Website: home-depot
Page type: review-order
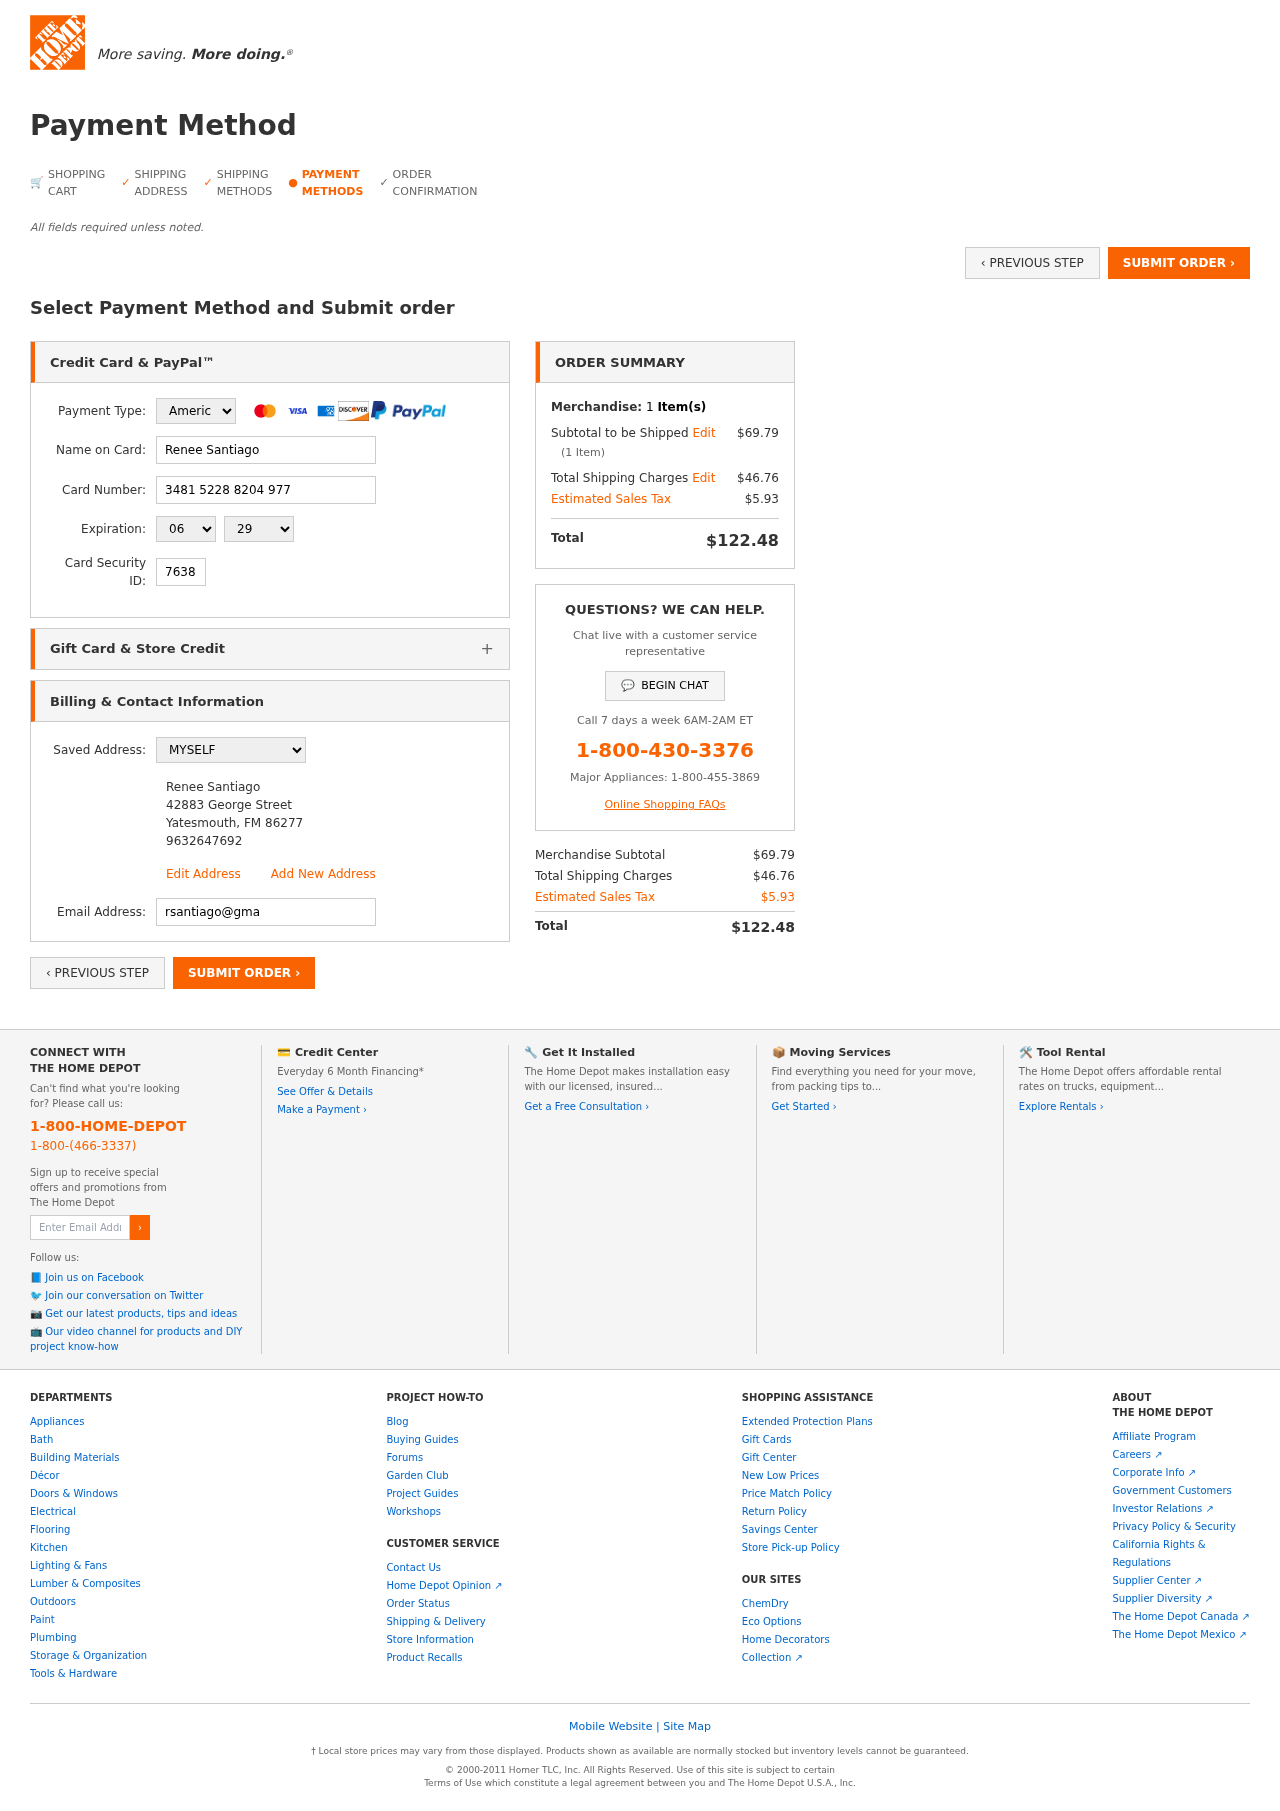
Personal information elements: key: PII_CARD_CVV
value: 7638
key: PII_CARD_EXPIRY_MONTH
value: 06
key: PII_CARD_EXPIRY_YEAR
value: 29
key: PII_CARD_NUMBER
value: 3481 5228 8204 977
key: PII_CARD_TYPE
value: American Express
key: PII_EMAIL
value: rsantiago@gmail.com
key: PII_FULLNAME
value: Renee Santiago
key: PII_FULLNAME2
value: Renee Santiago
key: PII_STREET2
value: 42883 George Street
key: PII_CITY2
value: Yatesmouth
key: PII_STATE_ABBR2
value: FM
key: PII_POSTCODE2
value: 86277
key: PII_PHONE2
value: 9632647692
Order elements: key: ORDER_NUM_ITEMS
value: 1
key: ORDER_SUBTOTAL
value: $69.79
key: ORDER_NUM_ITEMS2
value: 1
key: ORDER_SHIPPING_COST
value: $46.76
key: ORDER_TAX
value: $5.93
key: ORDER_TOTAL
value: $122.48
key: ORDER_SUBTOTAL2
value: $69.79
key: ORDER_SHIPPING_COST2
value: $46.76
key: ORDER_TAX2
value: $5.93
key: ORDER_TOTAL2
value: $122.48